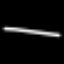
Label: line